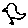
Label: bird